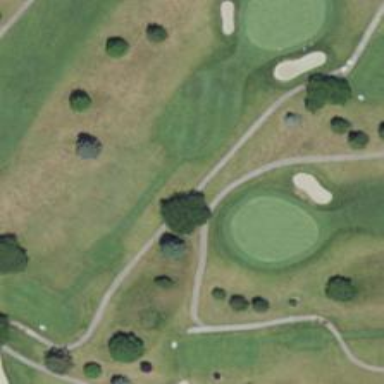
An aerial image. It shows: Path used for both walking and golf.